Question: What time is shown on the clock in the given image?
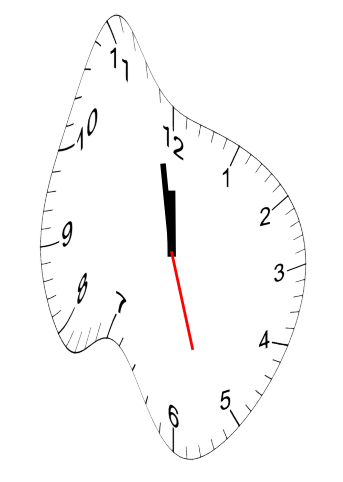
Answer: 11:58:27